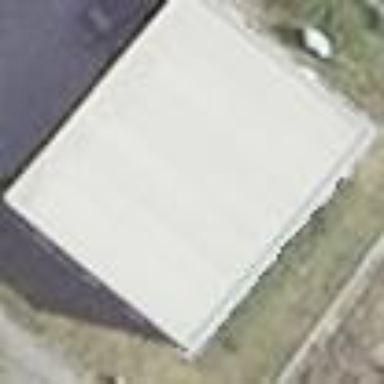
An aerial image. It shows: Building.